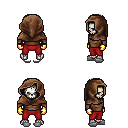
a pixel art fantasy rpg character, male body template, skeleton, brown long-sleeve shirt, red pants, white blonde short mohawk hairstyle, cloth hood, gold gloves, white slippers, four views (front, back, left, right), 2x2 character sprite sheet, small pixel art, hard edges, no anti-aliasing